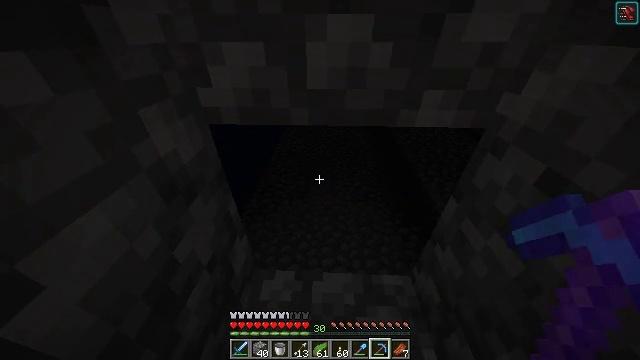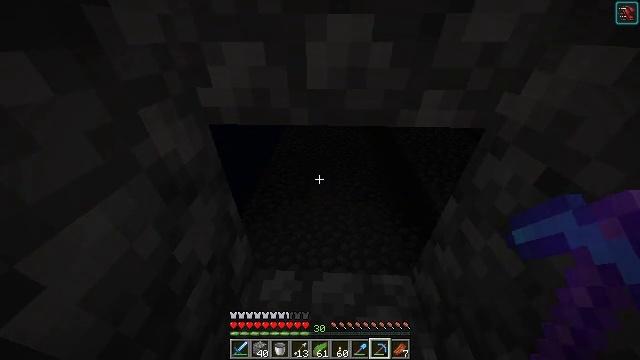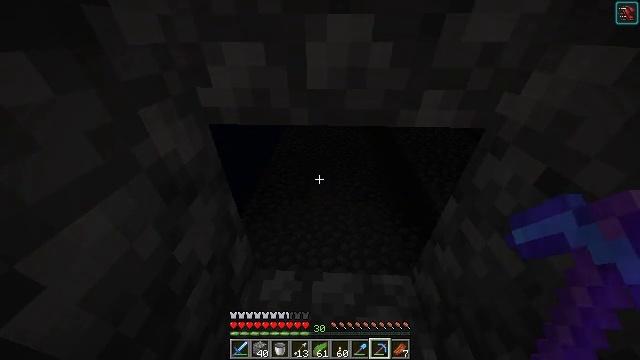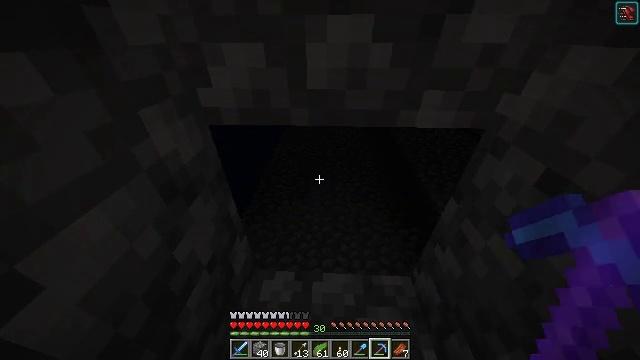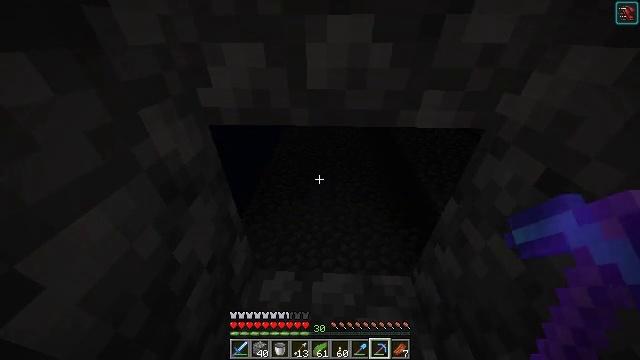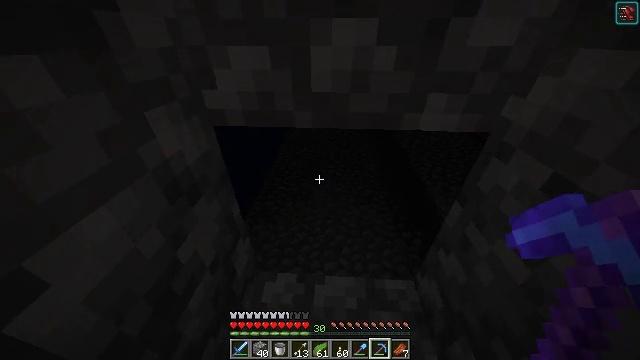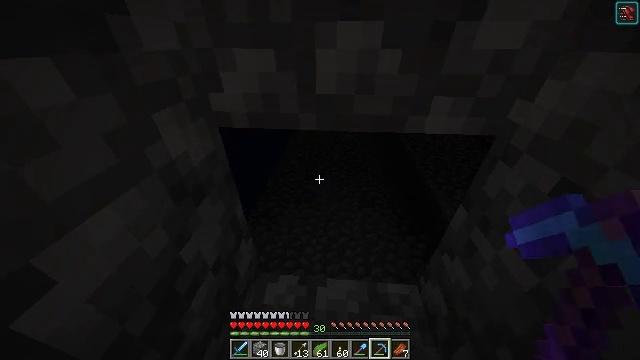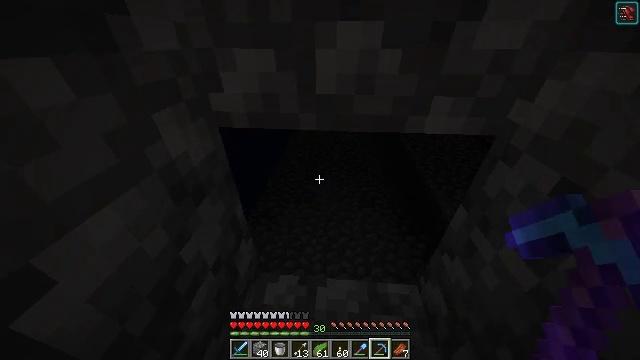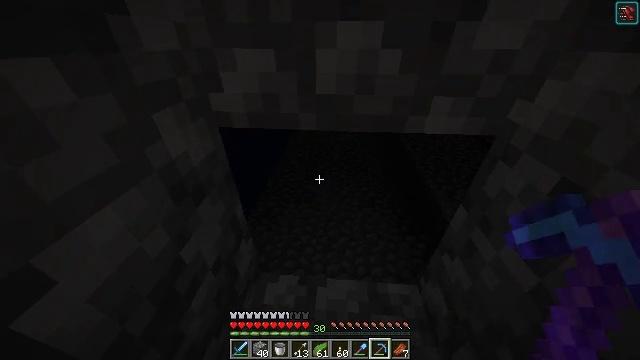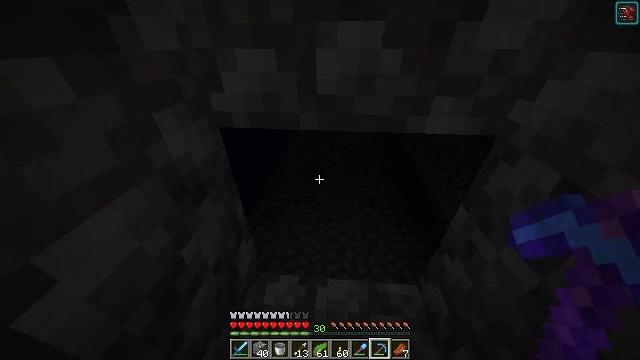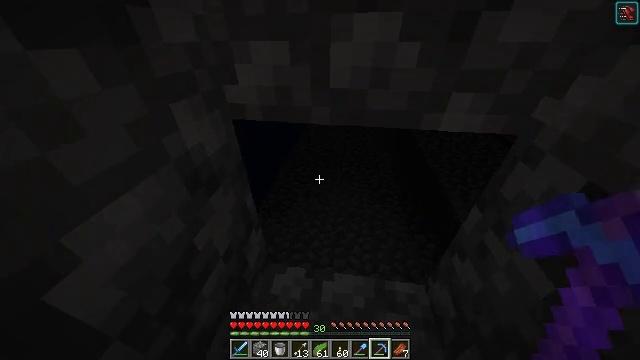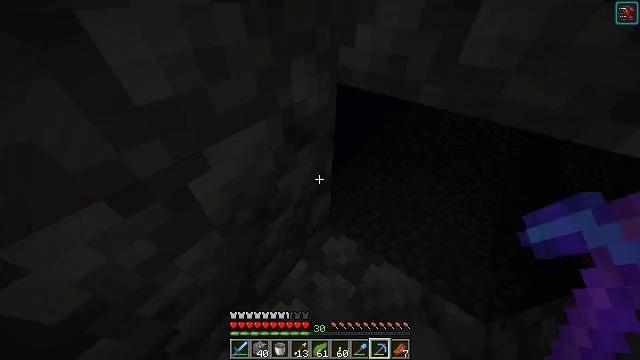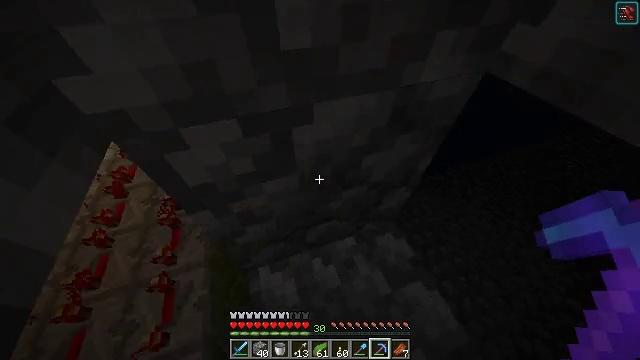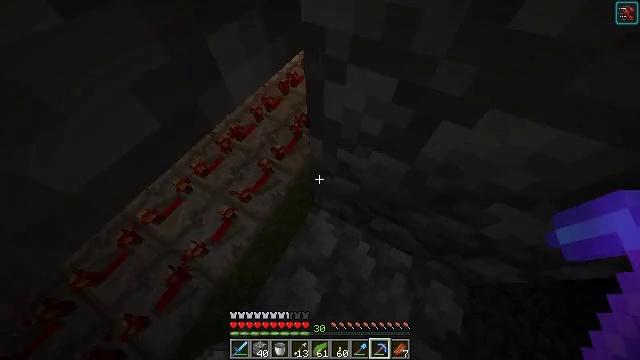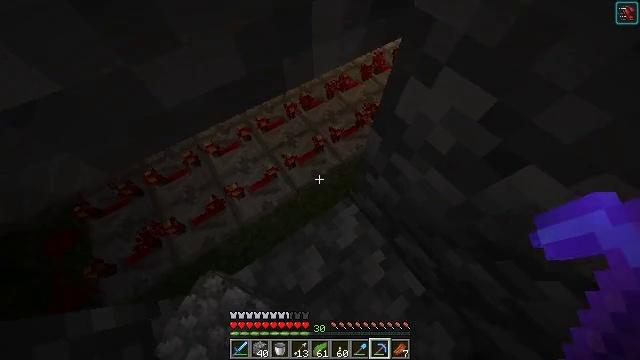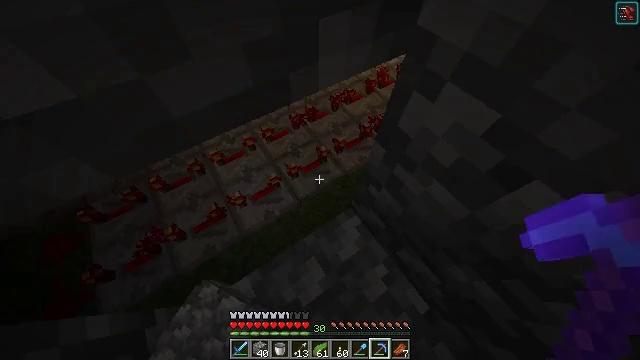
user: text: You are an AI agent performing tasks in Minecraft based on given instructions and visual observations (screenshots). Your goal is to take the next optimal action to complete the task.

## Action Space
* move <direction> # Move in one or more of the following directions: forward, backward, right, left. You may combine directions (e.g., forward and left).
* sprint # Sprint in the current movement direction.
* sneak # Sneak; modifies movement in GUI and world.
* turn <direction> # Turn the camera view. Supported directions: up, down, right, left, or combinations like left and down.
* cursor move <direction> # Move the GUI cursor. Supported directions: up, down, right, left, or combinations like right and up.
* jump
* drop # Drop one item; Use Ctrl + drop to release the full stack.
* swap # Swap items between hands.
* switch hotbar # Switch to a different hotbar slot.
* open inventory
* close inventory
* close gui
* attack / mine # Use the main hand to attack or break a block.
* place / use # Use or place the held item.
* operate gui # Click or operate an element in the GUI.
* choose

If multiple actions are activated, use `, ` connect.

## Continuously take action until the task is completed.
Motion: motion action
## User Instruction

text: Drop a cobblestone slab.
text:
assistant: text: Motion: sneak
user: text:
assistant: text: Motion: sneak
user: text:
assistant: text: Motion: sneak
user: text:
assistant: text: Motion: sneak
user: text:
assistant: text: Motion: sneak, turn left
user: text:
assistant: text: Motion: sneak, turn left
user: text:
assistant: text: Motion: sneak
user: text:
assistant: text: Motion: sneak
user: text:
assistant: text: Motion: sneak
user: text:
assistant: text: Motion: sneak, turn left and down
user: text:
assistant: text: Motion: sneak, turn left and down
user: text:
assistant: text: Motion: sneak, turn left and down
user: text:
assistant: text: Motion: sneak, turn left and down
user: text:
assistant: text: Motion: sneak, turn left and down
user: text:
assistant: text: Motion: sneak, turn left and up
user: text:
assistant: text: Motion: sneak
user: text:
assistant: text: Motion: sneak
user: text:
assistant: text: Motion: sneak, turn right
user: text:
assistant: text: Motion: sneak, turn right
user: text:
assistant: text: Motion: sneak
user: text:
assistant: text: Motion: sneak
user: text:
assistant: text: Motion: sneak
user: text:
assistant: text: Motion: sneak, turn left and down
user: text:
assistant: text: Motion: sneak, turn left and down
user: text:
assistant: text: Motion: sneak, turn left
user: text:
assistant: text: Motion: sneak, turn left and down
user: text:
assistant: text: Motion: sneak, turn left and down
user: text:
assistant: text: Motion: sneak
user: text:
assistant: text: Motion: sneak
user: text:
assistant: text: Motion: sneak